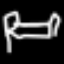
Label: bed